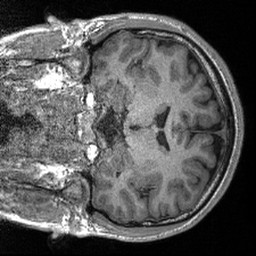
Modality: T1w
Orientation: coronal
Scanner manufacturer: siemens
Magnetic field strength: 3 T
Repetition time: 2.4 s
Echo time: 0.00213 s